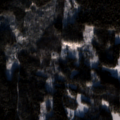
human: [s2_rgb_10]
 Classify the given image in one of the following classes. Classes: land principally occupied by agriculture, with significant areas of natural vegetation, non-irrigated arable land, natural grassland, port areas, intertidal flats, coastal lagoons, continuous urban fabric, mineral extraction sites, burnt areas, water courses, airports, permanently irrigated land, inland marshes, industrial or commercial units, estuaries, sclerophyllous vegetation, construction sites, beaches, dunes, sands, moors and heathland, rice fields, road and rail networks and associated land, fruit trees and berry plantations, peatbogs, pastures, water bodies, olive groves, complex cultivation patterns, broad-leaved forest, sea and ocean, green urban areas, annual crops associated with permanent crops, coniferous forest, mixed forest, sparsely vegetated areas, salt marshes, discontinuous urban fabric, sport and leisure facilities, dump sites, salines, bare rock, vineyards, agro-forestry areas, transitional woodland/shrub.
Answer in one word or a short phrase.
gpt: discontinuous urban fabric, land principally occupied by agriculture, with significant areas of natural vegetation, coniferous forest, mixed forest